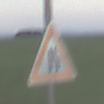
Verkehrszeichen: EinseitigVerengteFahrbahnRechts
Umgebung: Outdoor, Nature
Tageszeit: SunriseSunset
Wetter: PartlyCloudy
Licht: Natural
Jahreszeit: NotSpecified
Kontrast: LowContrast